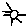
Label: sun